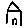
Label: house